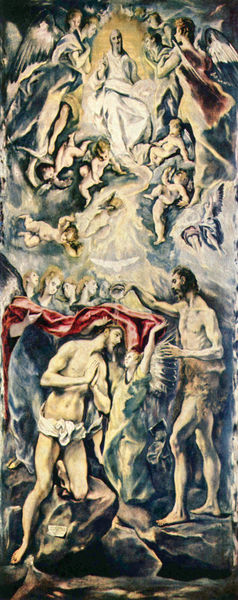
Titel: Taufe Christi
Künstler: El Greco
Standort: Madrid
Institution: Museo del Prado
Schlagwörter: blau, flügel, gemälde, gott, himmel, lendenschurz, mann, nackt, schatten, schurz, wasser, weiß, wolken, fluss, frauen, gelb, grün, menschen, see, grau, hell, licht, männer, schwarz, zeichnung, gras, rot, tuch, wiese, wolke, beige, bart, falten, johannes, lang, stehen, stein, taube, täufer, bild, sonne, gewand, gold, vater, kinder, engel, putto, beine, fell, bein, düster, fels, violett, figuren, schmal, knie, lendentuch, strahlen, fraun, nimbus, christus, grab, jesus, hölle, manierismus, segen, segnung, horizontal, heilige, fresko, putten, taufe, anbetung, jesu, putti, el greco, sohn, auferstehung, altarbild, aureole, christi, himmelfahrt, josef, geist, verzerrt, dreifaltigkeit, jordan, gießen, heiliger geist, gottvater, friedenstaube, menchen, greco, forte, heerschar, heilig geist, jaega